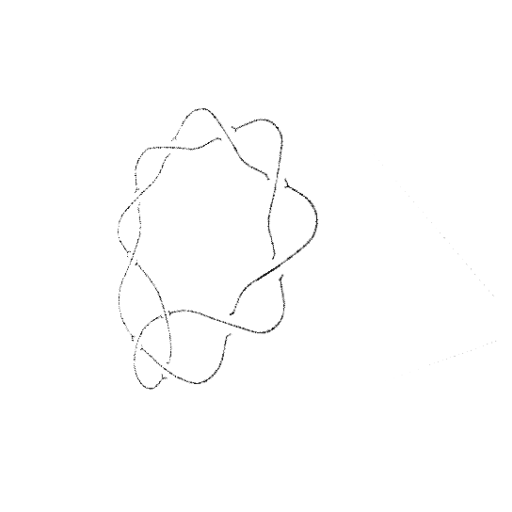
Crossing number: 10